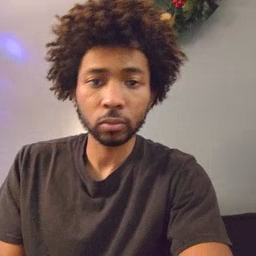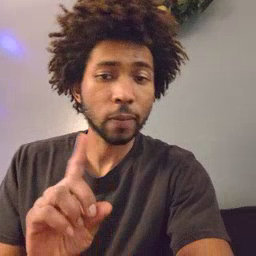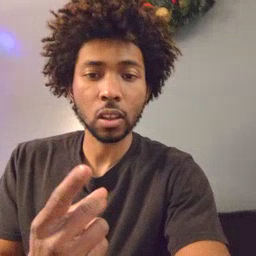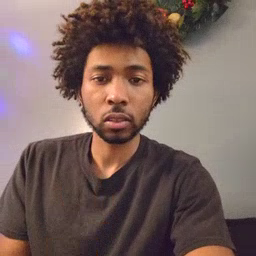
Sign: first